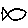
Label: fish